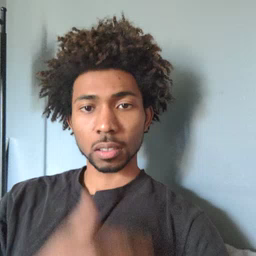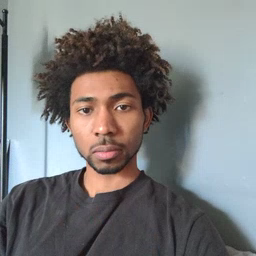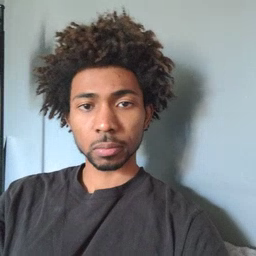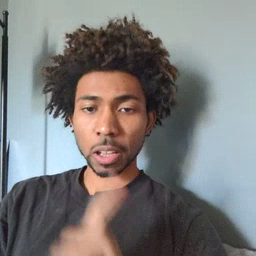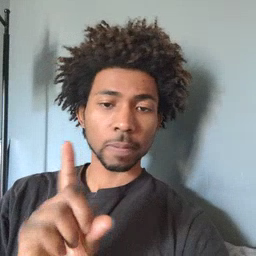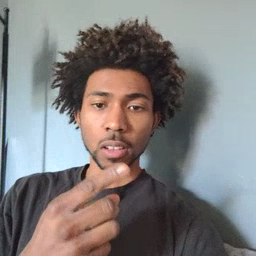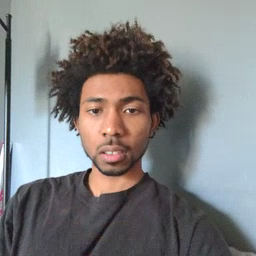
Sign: first